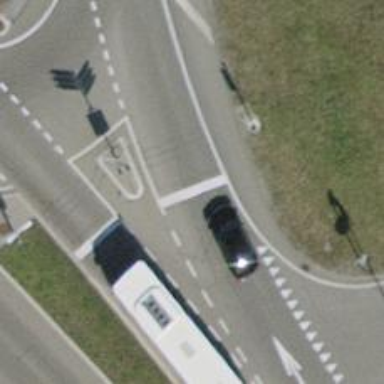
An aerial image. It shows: Road with traffic signals.